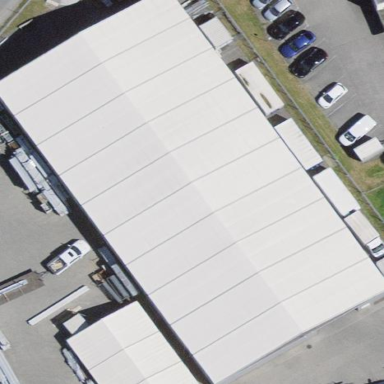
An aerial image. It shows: Warehouse.